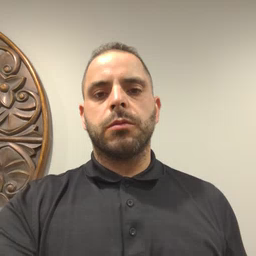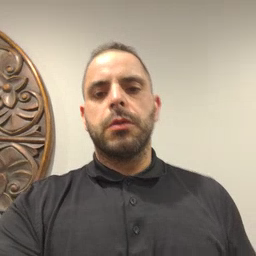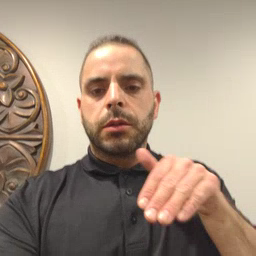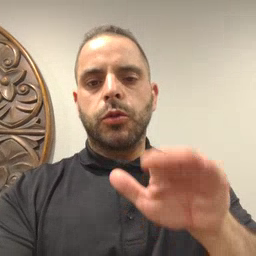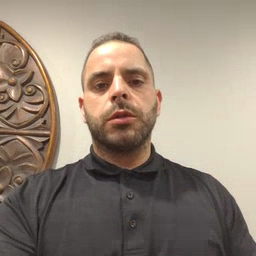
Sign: into